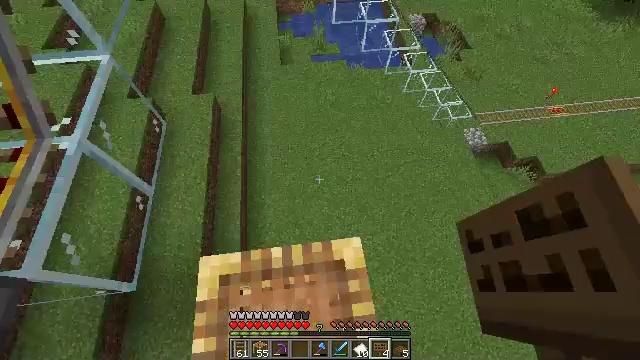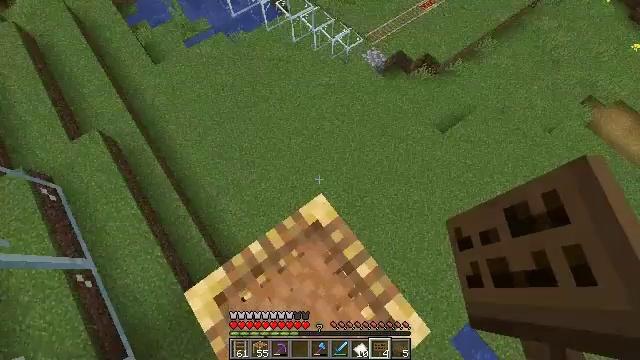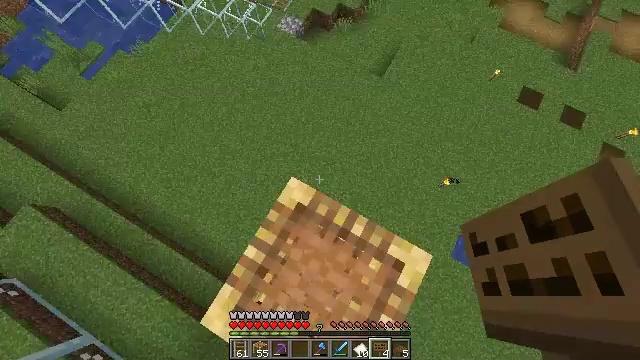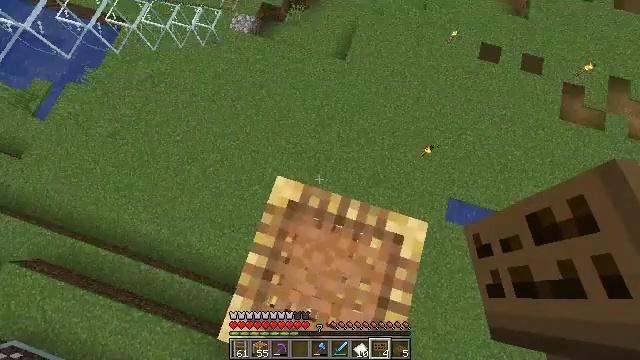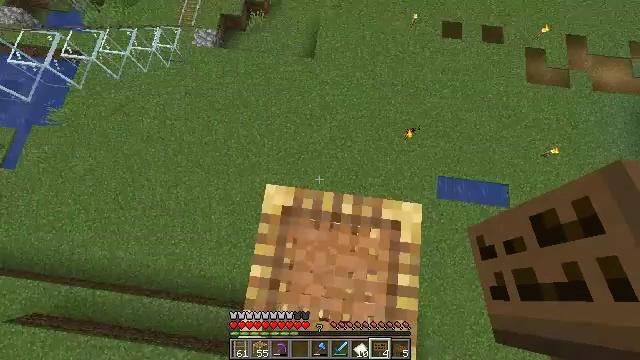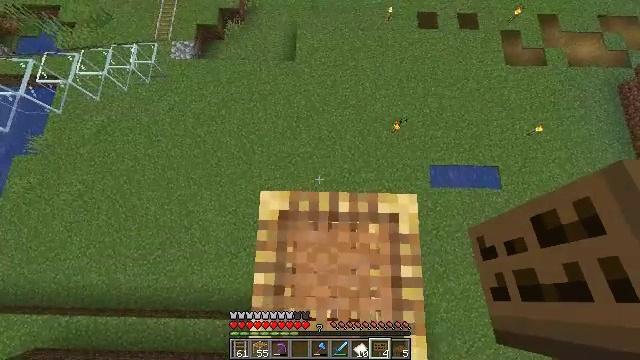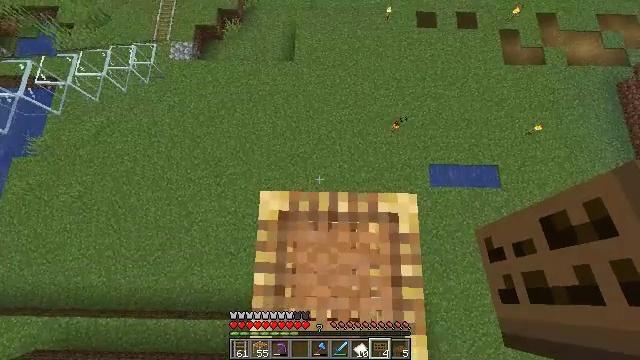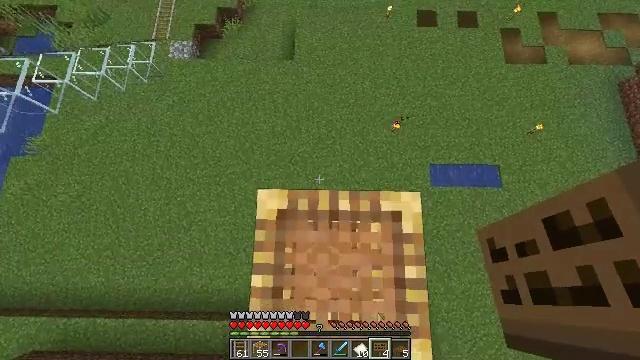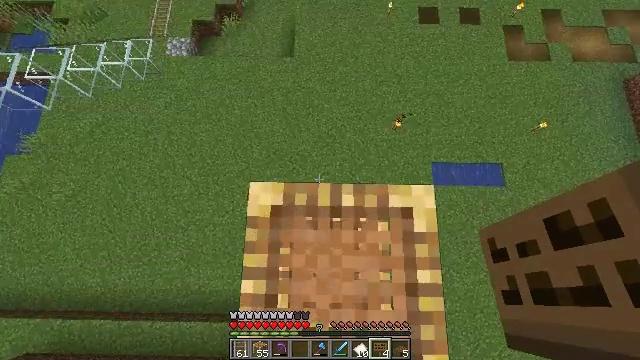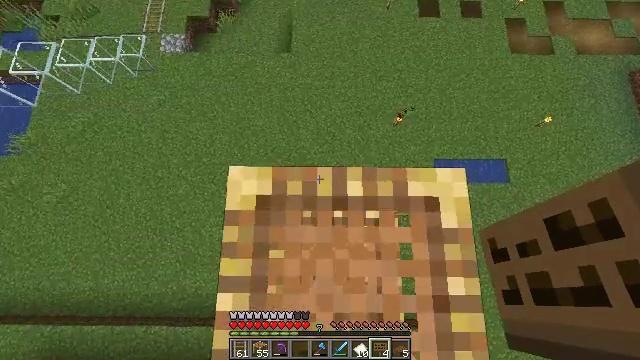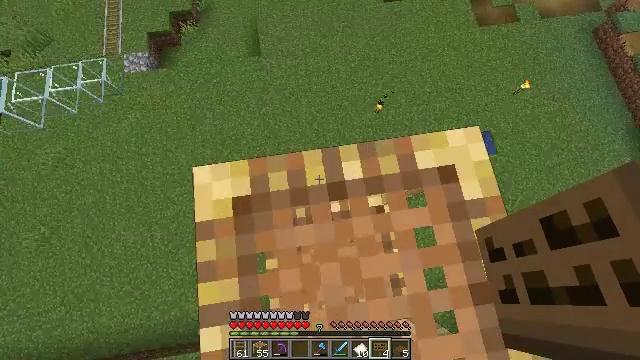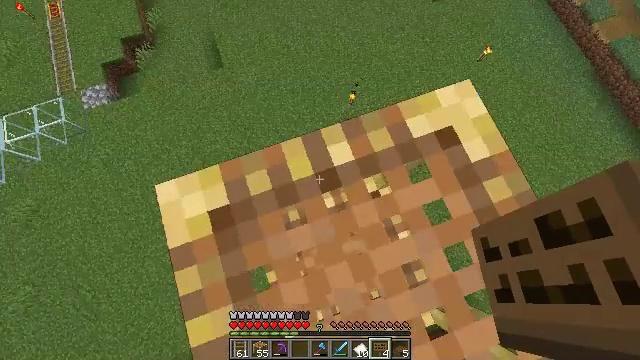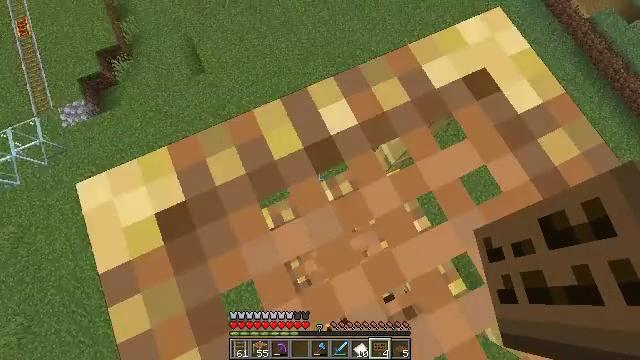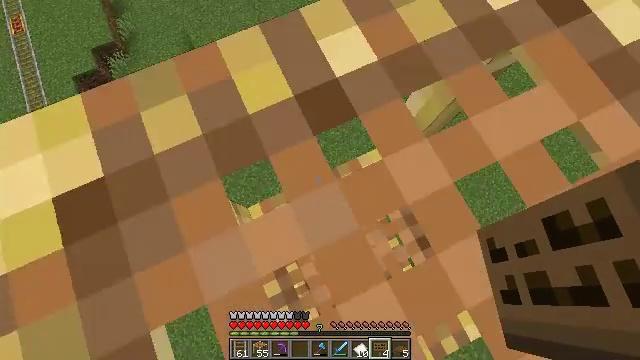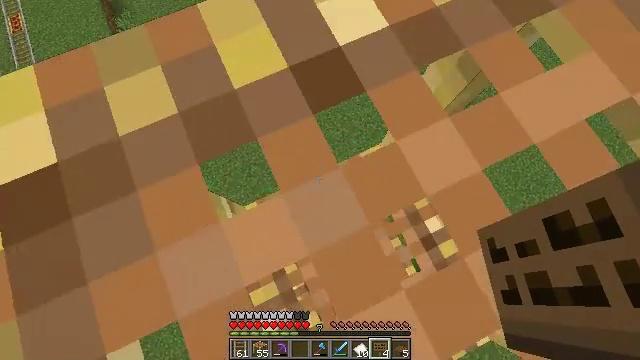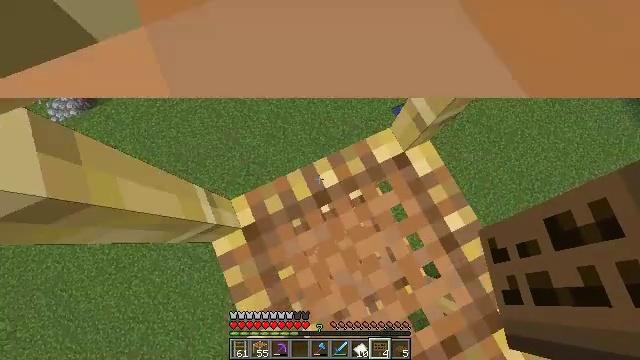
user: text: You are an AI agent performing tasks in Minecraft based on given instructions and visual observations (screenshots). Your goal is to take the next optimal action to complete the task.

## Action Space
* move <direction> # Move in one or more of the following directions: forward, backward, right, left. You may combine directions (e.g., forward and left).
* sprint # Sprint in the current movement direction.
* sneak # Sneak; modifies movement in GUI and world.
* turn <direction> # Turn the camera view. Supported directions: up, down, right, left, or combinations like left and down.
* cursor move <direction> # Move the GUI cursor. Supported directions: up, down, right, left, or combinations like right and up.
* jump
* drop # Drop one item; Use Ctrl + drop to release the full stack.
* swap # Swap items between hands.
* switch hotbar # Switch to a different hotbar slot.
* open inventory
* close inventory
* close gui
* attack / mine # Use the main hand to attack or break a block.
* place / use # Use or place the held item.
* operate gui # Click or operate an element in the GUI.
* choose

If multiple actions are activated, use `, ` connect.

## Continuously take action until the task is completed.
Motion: motion action
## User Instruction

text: Break the rail off the ground.
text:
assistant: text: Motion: turn right and down
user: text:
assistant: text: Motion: turn right and down
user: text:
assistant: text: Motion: turn right and down
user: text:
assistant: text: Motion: turn right
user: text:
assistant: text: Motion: turn right
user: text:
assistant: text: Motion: no_op
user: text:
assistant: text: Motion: sneak
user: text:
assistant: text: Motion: sneak
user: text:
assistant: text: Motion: sneak
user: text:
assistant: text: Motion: sneak, turn right
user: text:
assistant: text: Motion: sneak, turn right
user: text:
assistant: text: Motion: sneak, turn right
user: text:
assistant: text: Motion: sneak
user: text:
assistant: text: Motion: sneak
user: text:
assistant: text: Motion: sneak
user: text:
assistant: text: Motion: sneak
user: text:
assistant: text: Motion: sneak
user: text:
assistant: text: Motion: sneak
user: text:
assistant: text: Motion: sneak
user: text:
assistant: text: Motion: sneak
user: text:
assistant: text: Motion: sneak
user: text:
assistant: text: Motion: sneak
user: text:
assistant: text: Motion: sneak, turn left and up
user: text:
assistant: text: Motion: sneak, turn left and up
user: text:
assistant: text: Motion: sneak, turn left and up
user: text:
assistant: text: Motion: sneak, turn left and up
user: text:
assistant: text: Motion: sneak, turn left and up
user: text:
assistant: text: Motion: sneak, turn left and up
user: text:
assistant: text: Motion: sneak, turn left and up
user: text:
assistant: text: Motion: sneak, turn left and up